Field crop: tomato
Growth stage: 1
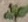
Species: solanum